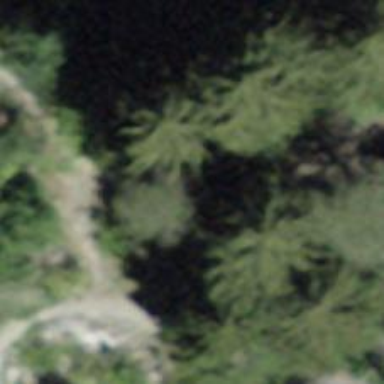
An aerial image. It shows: Unpaved path.